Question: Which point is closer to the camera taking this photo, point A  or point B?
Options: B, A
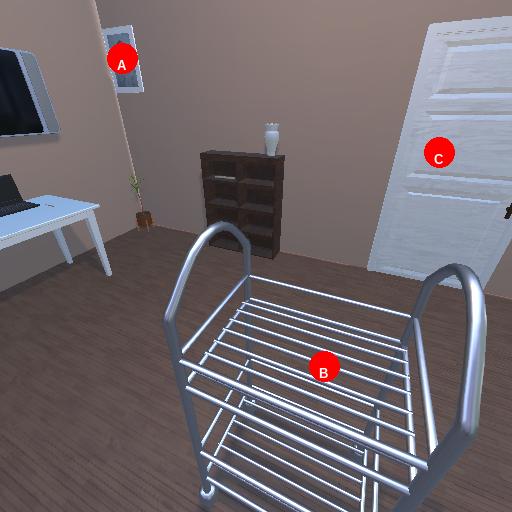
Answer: B